Question: I have got the 10,000 values for my data using Matlab. When I plotted the histogram and fitted it with normal distribution I got the following figure
Is there some mistake in this histogram fitting or what should I do to scale it properly.
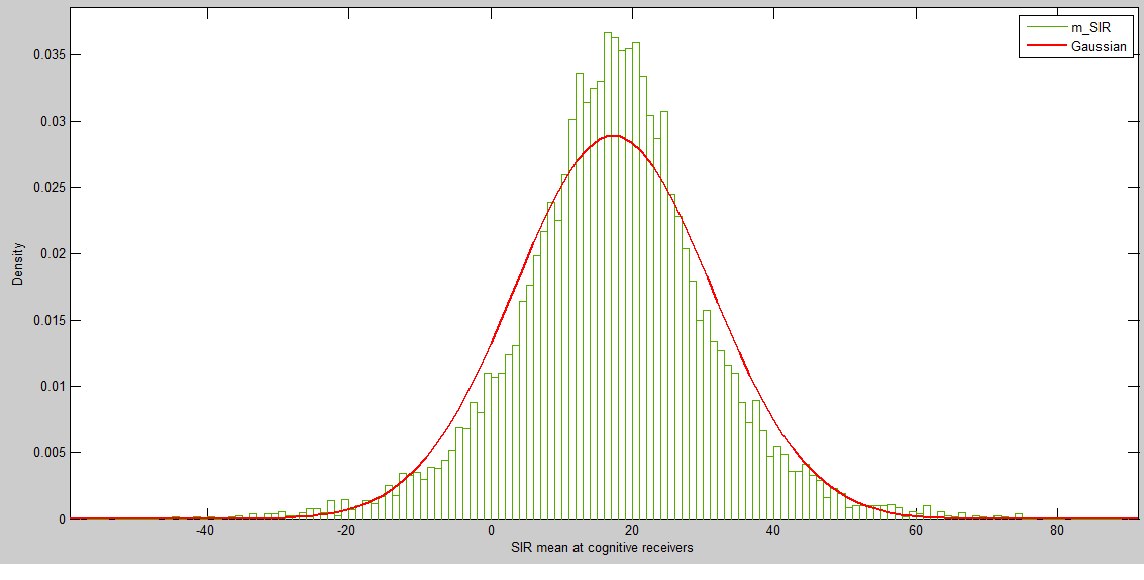
Answer: or you could just call
'''
histfit(your_data,num_bins)
'''